Question: Please help me solve this problem, all files are spelled correctly, this select not working in Google browser

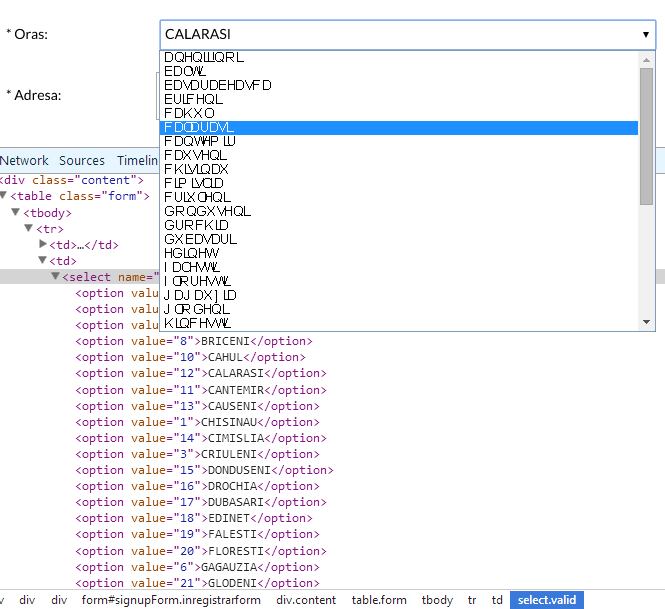
Answer: Thank you for giving the link! The problem is due to the Lato font being applied on the body which is used to display the dropdown when in the dropdown state (and not in the closed state since you have a font applied to the 'SELECT' itself). Once the Lato font is removed from line 68 of custom.css, your text will display appropriately.
All the encoding checked out. Not all fonts have all symbols and that was what was getting you.
Either find a more complete implementation of the font or choose one which contains all of the needed characters.